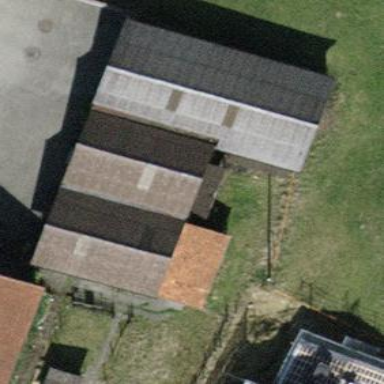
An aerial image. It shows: Shed.